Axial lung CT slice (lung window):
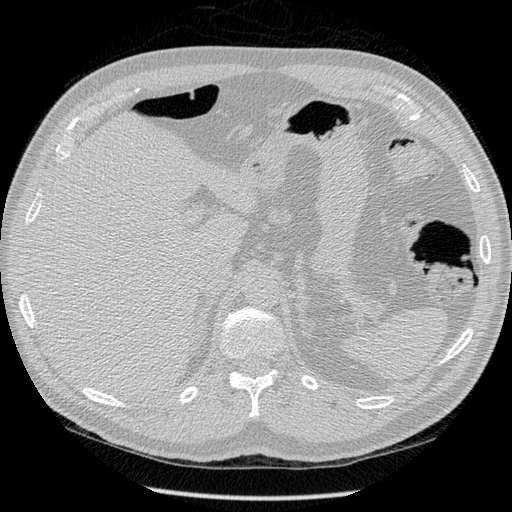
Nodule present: no